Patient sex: M
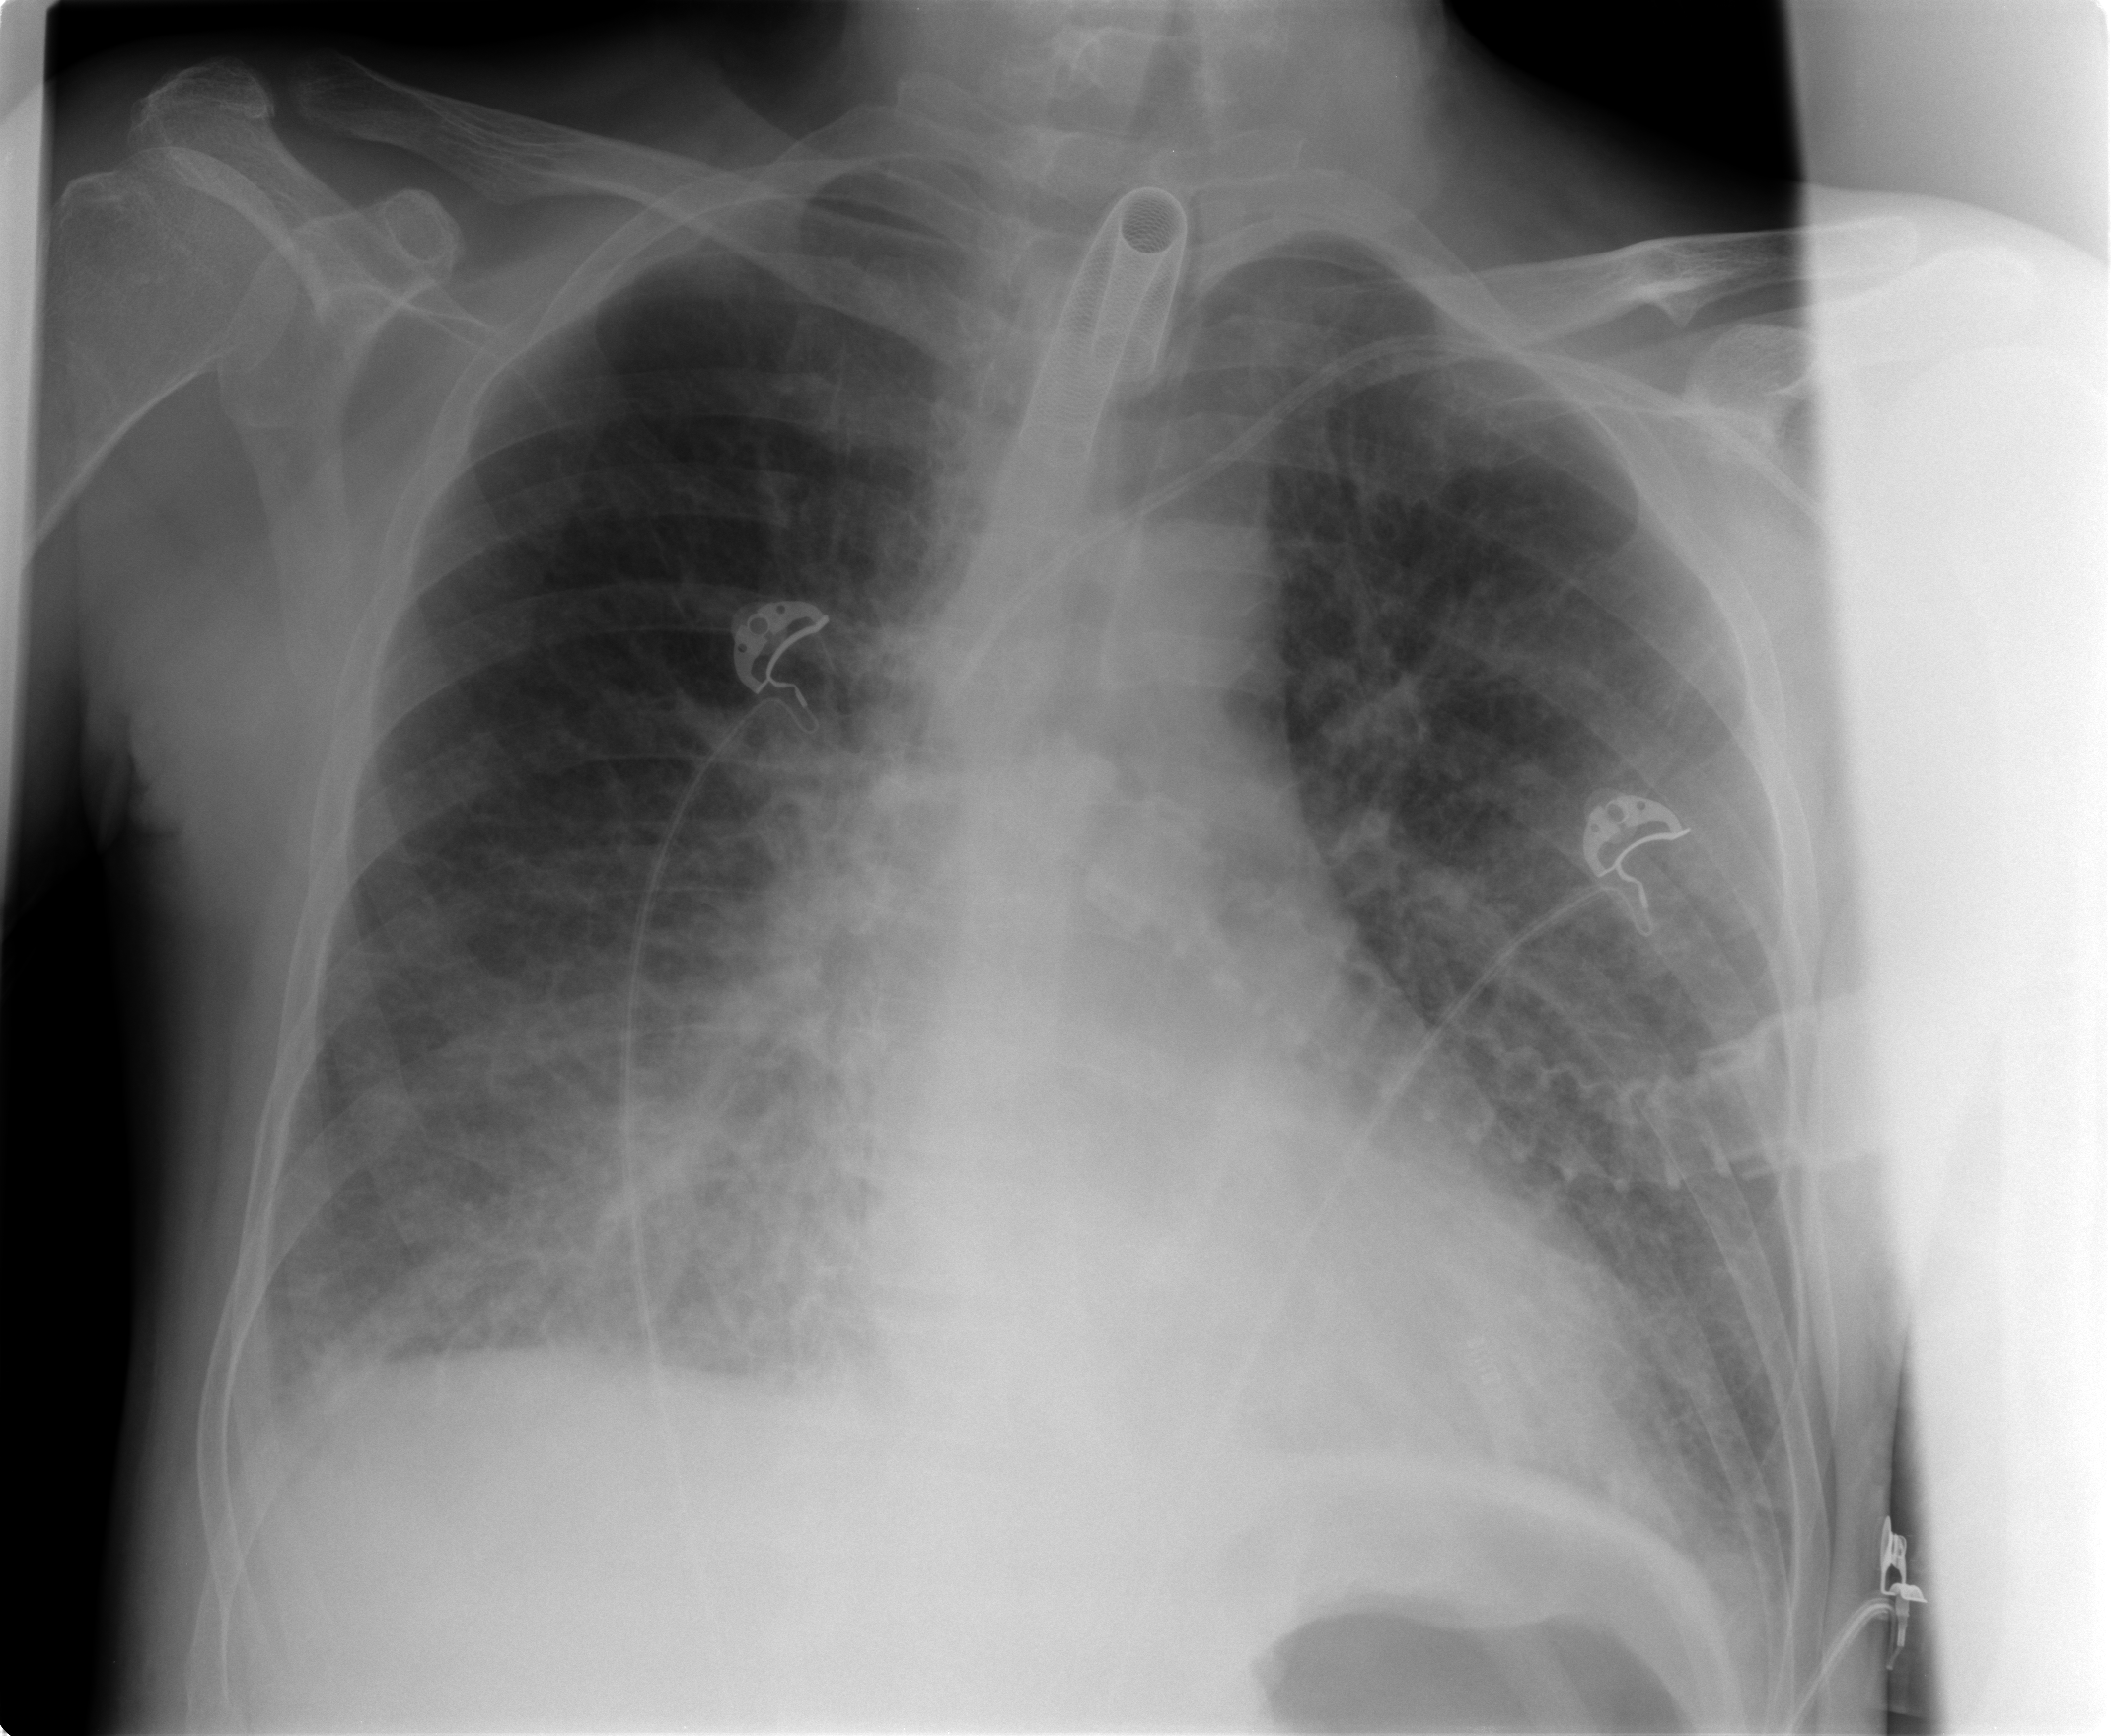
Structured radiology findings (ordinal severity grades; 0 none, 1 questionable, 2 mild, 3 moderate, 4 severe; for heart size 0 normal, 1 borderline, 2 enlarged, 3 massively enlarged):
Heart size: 0
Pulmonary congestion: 3
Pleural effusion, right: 1
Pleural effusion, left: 0
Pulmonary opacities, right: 2
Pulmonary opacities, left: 2
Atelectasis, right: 1
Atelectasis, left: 1